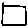
Label: square